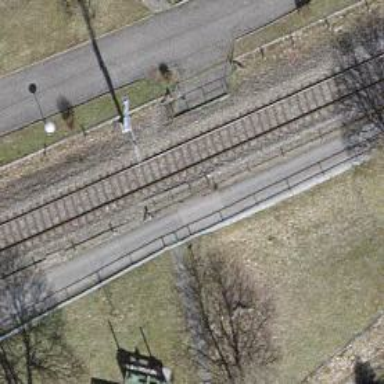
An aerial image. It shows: Single railway track with electrified contact line.